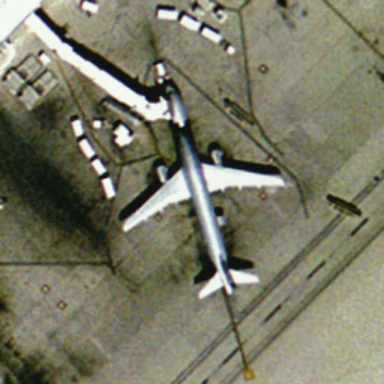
There is an grey airplane stopped at the airport .